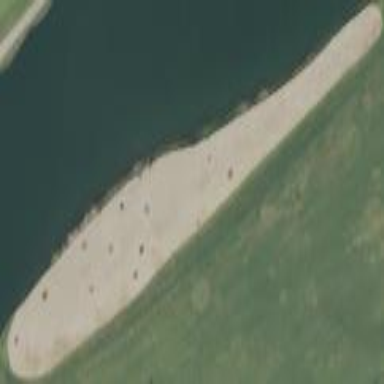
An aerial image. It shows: Sandy area is golf bunker.